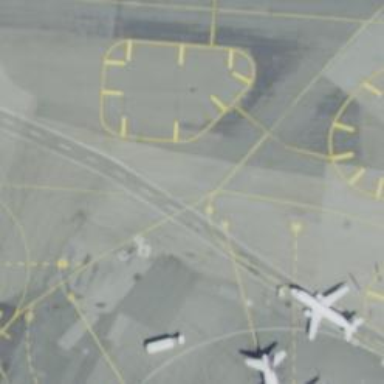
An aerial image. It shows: Image of taxiway at airport.